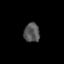
Tissue: lung
Cell type: Others
Senescence score: 0.224
Nuclear area (px): 297
Mean DAPI intensity: 84.791